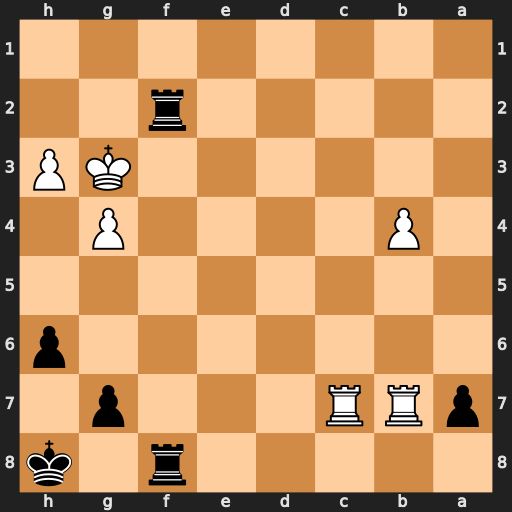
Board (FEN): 5r1k/pRR3p1/7p/8/1P4P1/6KP/5r2/8
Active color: b
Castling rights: -
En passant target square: -
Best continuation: R8f3+ Kh4 Rh2 Rc8+ Kh7